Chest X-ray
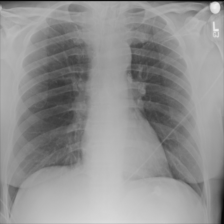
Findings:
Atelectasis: negative
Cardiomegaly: negative
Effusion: negative
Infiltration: negative
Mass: negative
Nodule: negative
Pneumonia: negative
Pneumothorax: negative
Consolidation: negative
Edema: negative
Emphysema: negative
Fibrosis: negative
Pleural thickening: negative
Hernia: negative